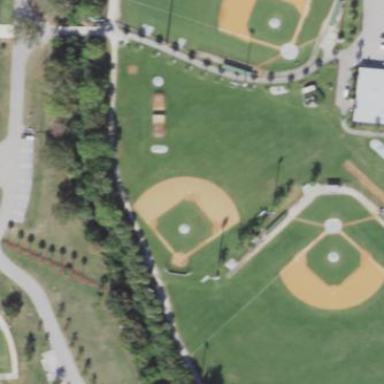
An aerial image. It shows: Baseball pitch for leisure and sports activities.